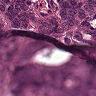
Metastatic tissue present: yes